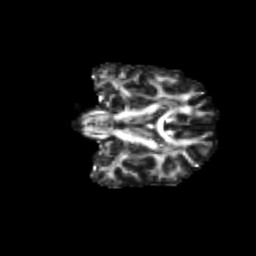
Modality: FA
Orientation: coronal
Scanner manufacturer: siemens
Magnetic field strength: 3 T
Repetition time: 9.2 s
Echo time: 0.084 s